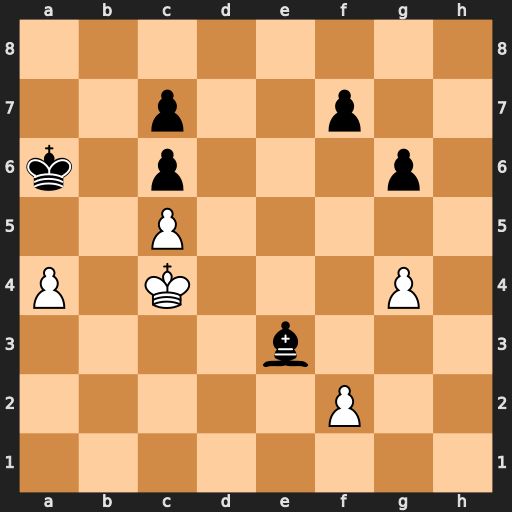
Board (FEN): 8/2p2p2/k1p3p1/2P5/P1K3P1/4b3/5P2/8
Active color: w
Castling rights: -
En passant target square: -
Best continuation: fxe3 Ka5 Kb3